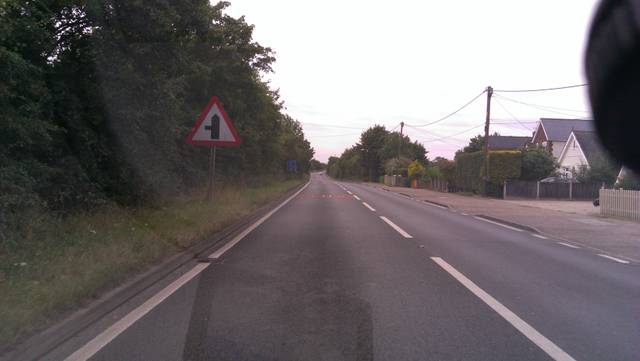
Region: United Kingdom
Coordinates: 51.877, 0.7446